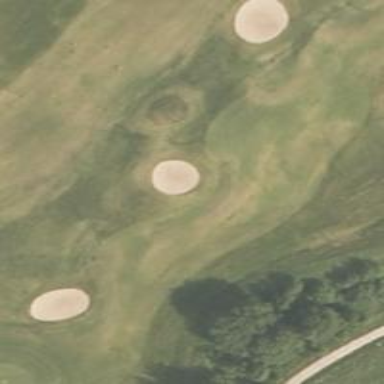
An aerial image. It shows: Golf fairway surrounded by grass.